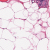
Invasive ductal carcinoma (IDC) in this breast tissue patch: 0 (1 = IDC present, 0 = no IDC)